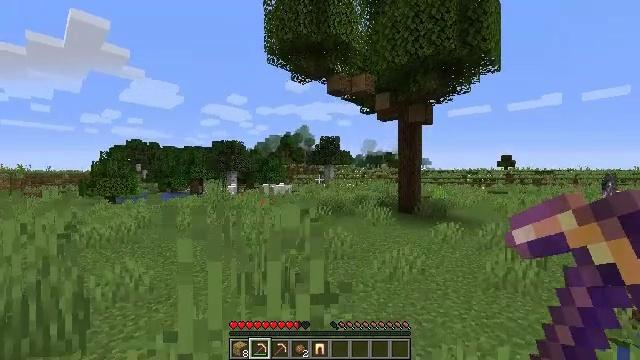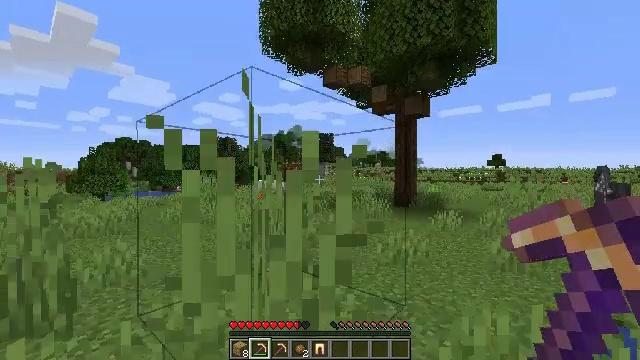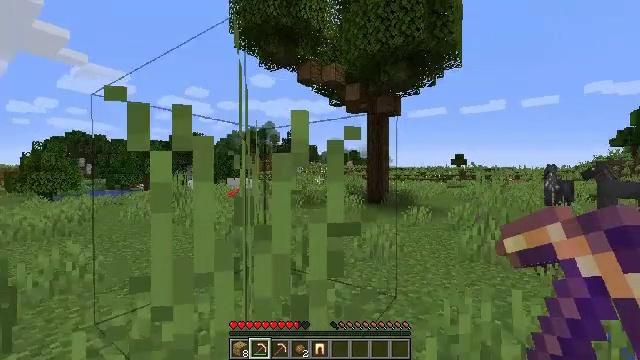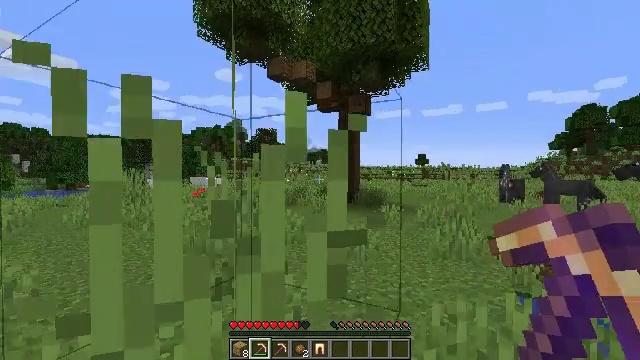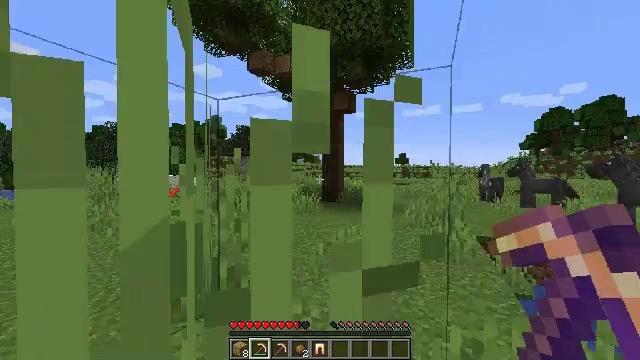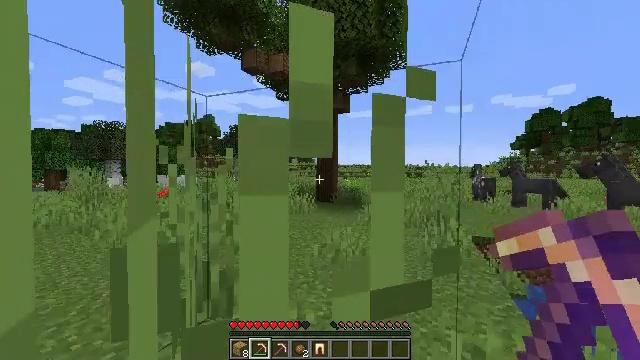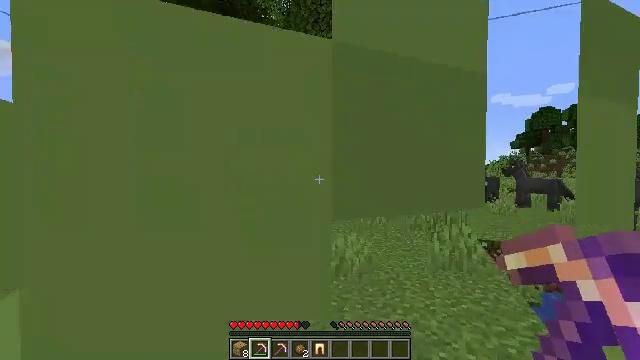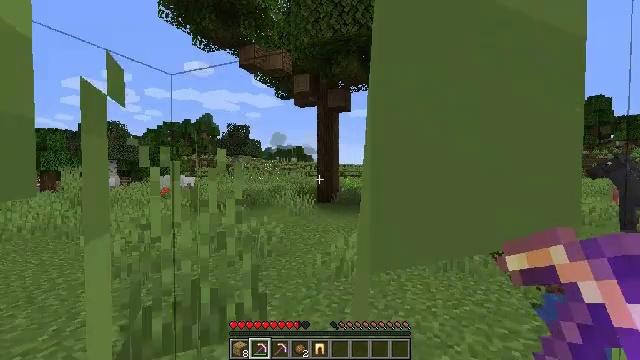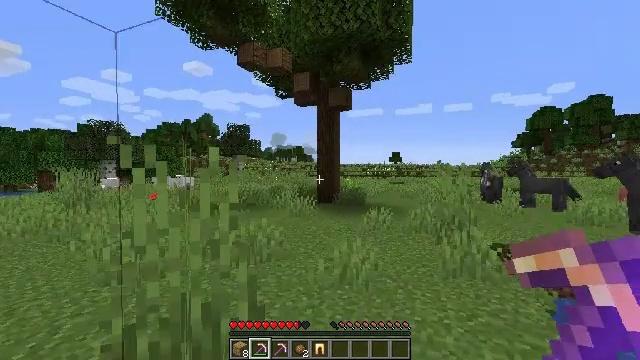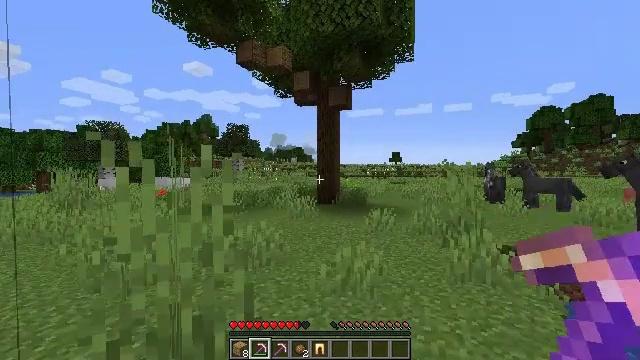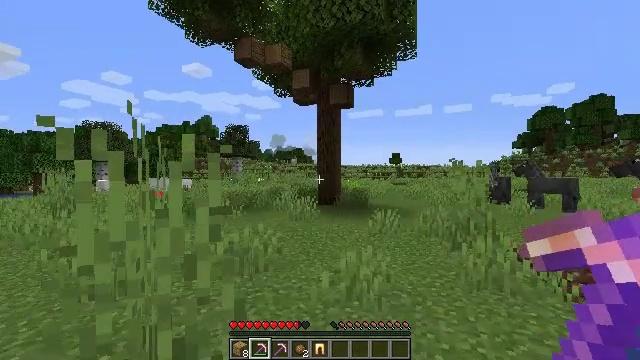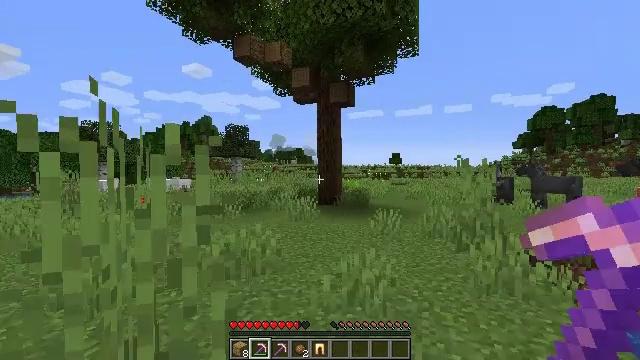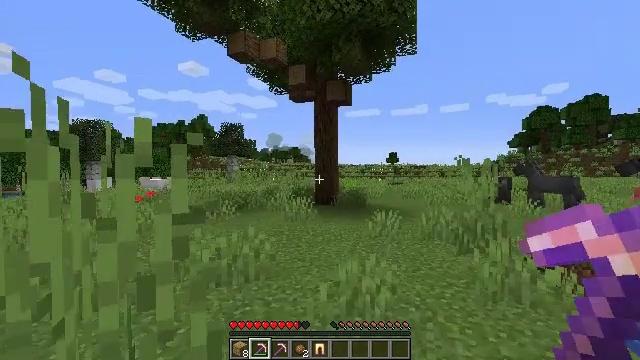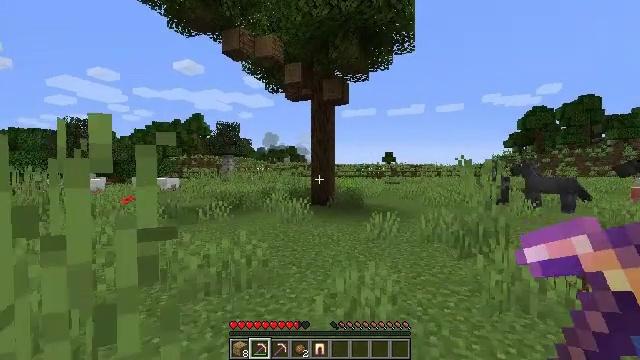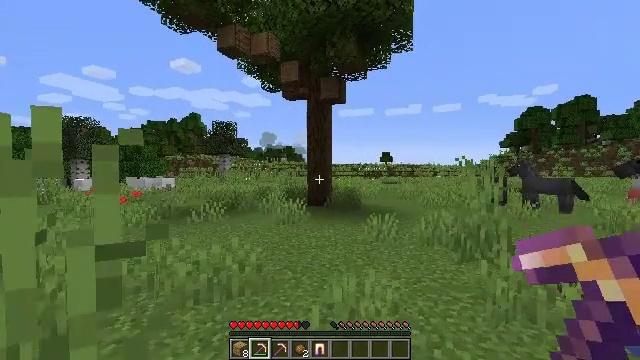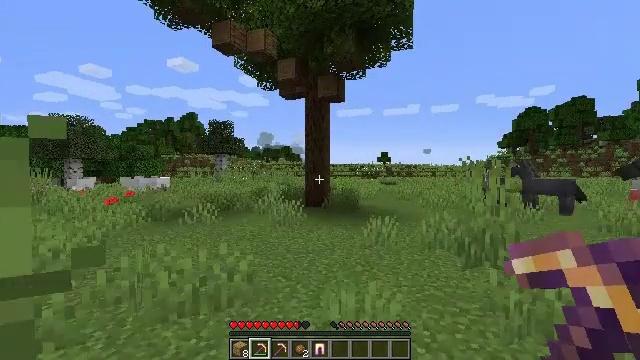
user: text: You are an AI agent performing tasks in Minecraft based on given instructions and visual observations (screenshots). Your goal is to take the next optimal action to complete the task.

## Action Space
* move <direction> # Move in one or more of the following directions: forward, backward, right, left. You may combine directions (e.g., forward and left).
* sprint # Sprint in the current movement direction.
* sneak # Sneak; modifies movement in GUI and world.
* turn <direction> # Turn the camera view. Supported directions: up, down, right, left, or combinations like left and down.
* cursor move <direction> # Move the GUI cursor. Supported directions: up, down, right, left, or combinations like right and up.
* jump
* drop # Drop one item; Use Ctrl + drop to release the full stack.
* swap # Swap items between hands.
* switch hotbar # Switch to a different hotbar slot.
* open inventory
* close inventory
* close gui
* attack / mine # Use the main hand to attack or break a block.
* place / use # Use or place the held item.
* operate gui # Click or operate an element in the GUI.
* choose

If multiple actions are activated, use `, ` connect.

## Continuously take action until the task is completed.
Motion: motion action
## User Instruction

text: Break the grass block.
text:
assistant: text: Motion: move forward, turn right
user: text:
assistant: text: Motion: move forward, turn right
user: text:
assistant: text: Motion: move forward, turn right
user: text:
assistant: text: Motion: move forward, turn right
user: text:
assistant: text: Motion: move forward, turn right
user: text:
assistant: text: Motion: move forward
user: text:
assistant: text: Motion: move forward
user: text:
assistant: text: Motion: move forward
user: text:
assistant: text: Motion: move forward
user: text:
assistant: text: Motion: move forward
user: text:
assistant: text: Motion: move forward
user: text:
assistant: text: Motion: move forward
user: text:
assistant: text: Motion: move forward
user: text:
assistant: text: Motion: move forward
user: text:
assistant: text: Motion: move forward
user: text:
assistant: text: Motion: move forward
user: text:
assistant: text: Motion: move forward
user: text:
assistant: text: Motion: move forward
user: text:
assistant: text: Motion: move forward
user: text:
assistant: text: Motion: move forward
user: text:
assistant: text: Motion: move forward
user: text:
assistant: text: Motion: move forward
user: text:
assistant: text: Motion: move forward
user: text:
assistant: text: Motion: move forward
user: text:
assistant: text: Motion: move forward, turn right and down
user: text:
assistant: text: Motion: move forward, turn right and down
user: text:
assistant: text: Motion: move forward, turn right and down
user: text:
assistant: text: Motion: move forward, turn right and down
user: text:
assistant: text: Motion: move forward, turn right and down
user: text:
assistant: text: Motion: move forward, turn right and down